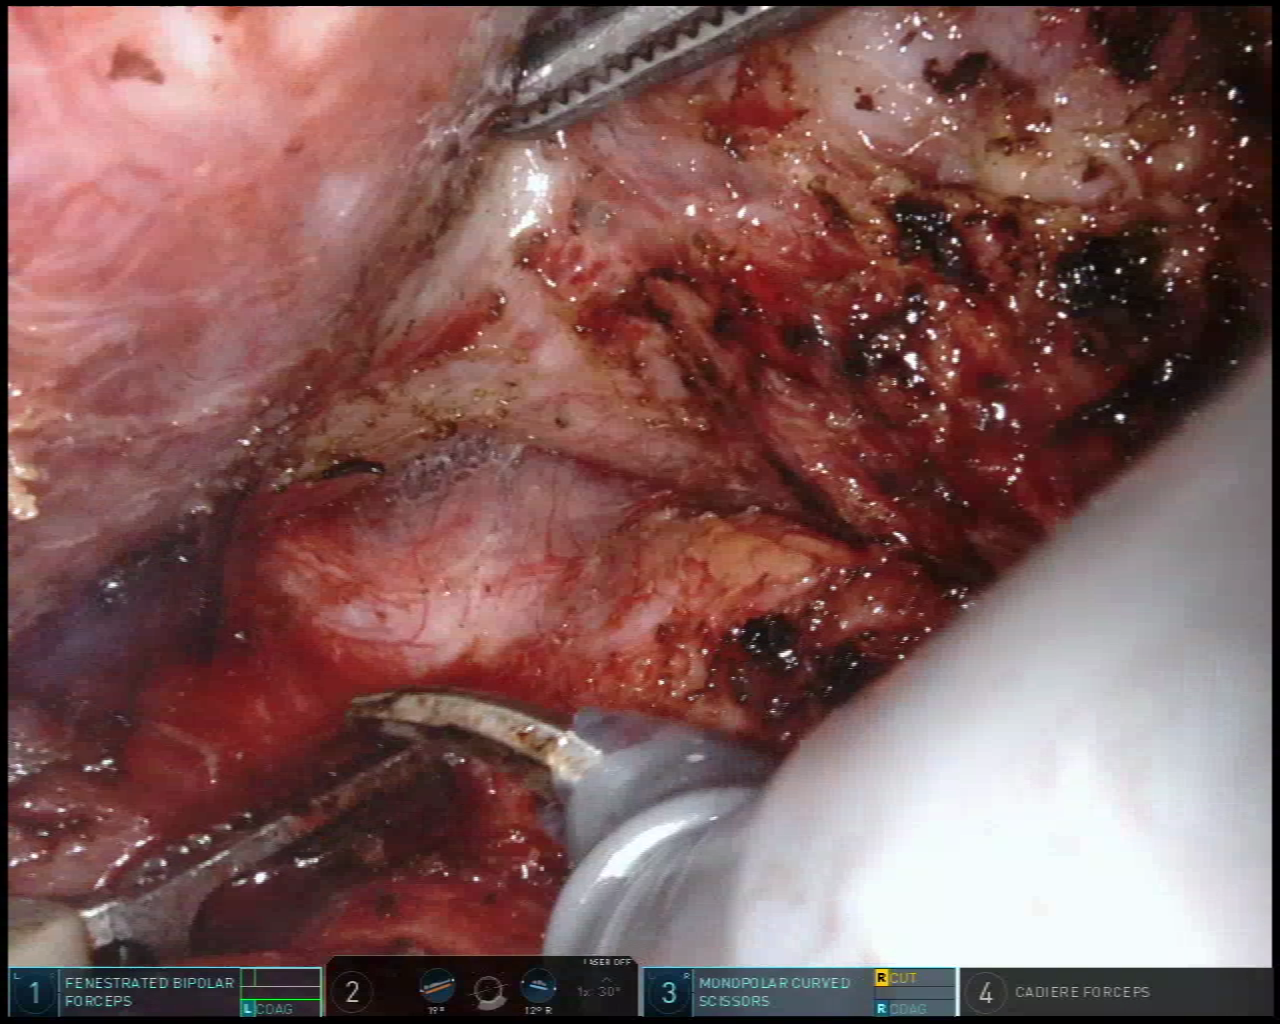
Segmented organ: vesicular_glands
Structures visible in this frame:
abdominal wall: no
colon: no
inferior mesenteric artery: no
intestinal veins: no
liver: no
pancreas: no
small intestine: no
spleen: no
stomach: no
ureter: no
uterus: no
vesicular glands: yes